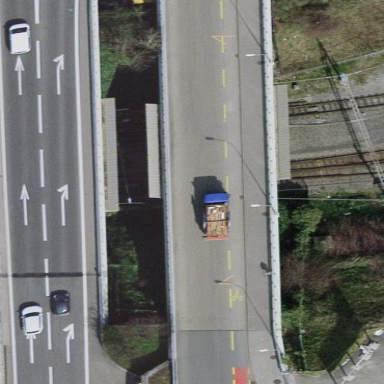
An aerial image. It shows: Bridge with beam structure.